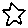
Label: star